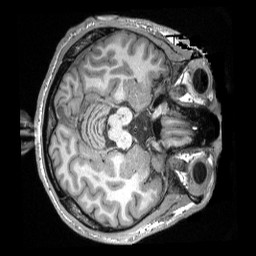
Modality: T1w
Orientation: axial